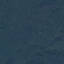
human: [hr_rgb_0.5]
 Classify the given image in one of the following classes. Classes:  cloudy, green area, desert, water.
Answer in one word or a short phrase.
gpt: green area